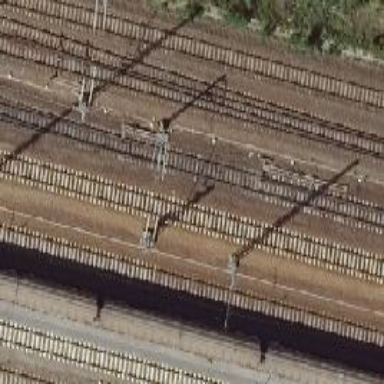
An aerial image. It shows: Railway track with contact line for electrification.